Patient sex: F
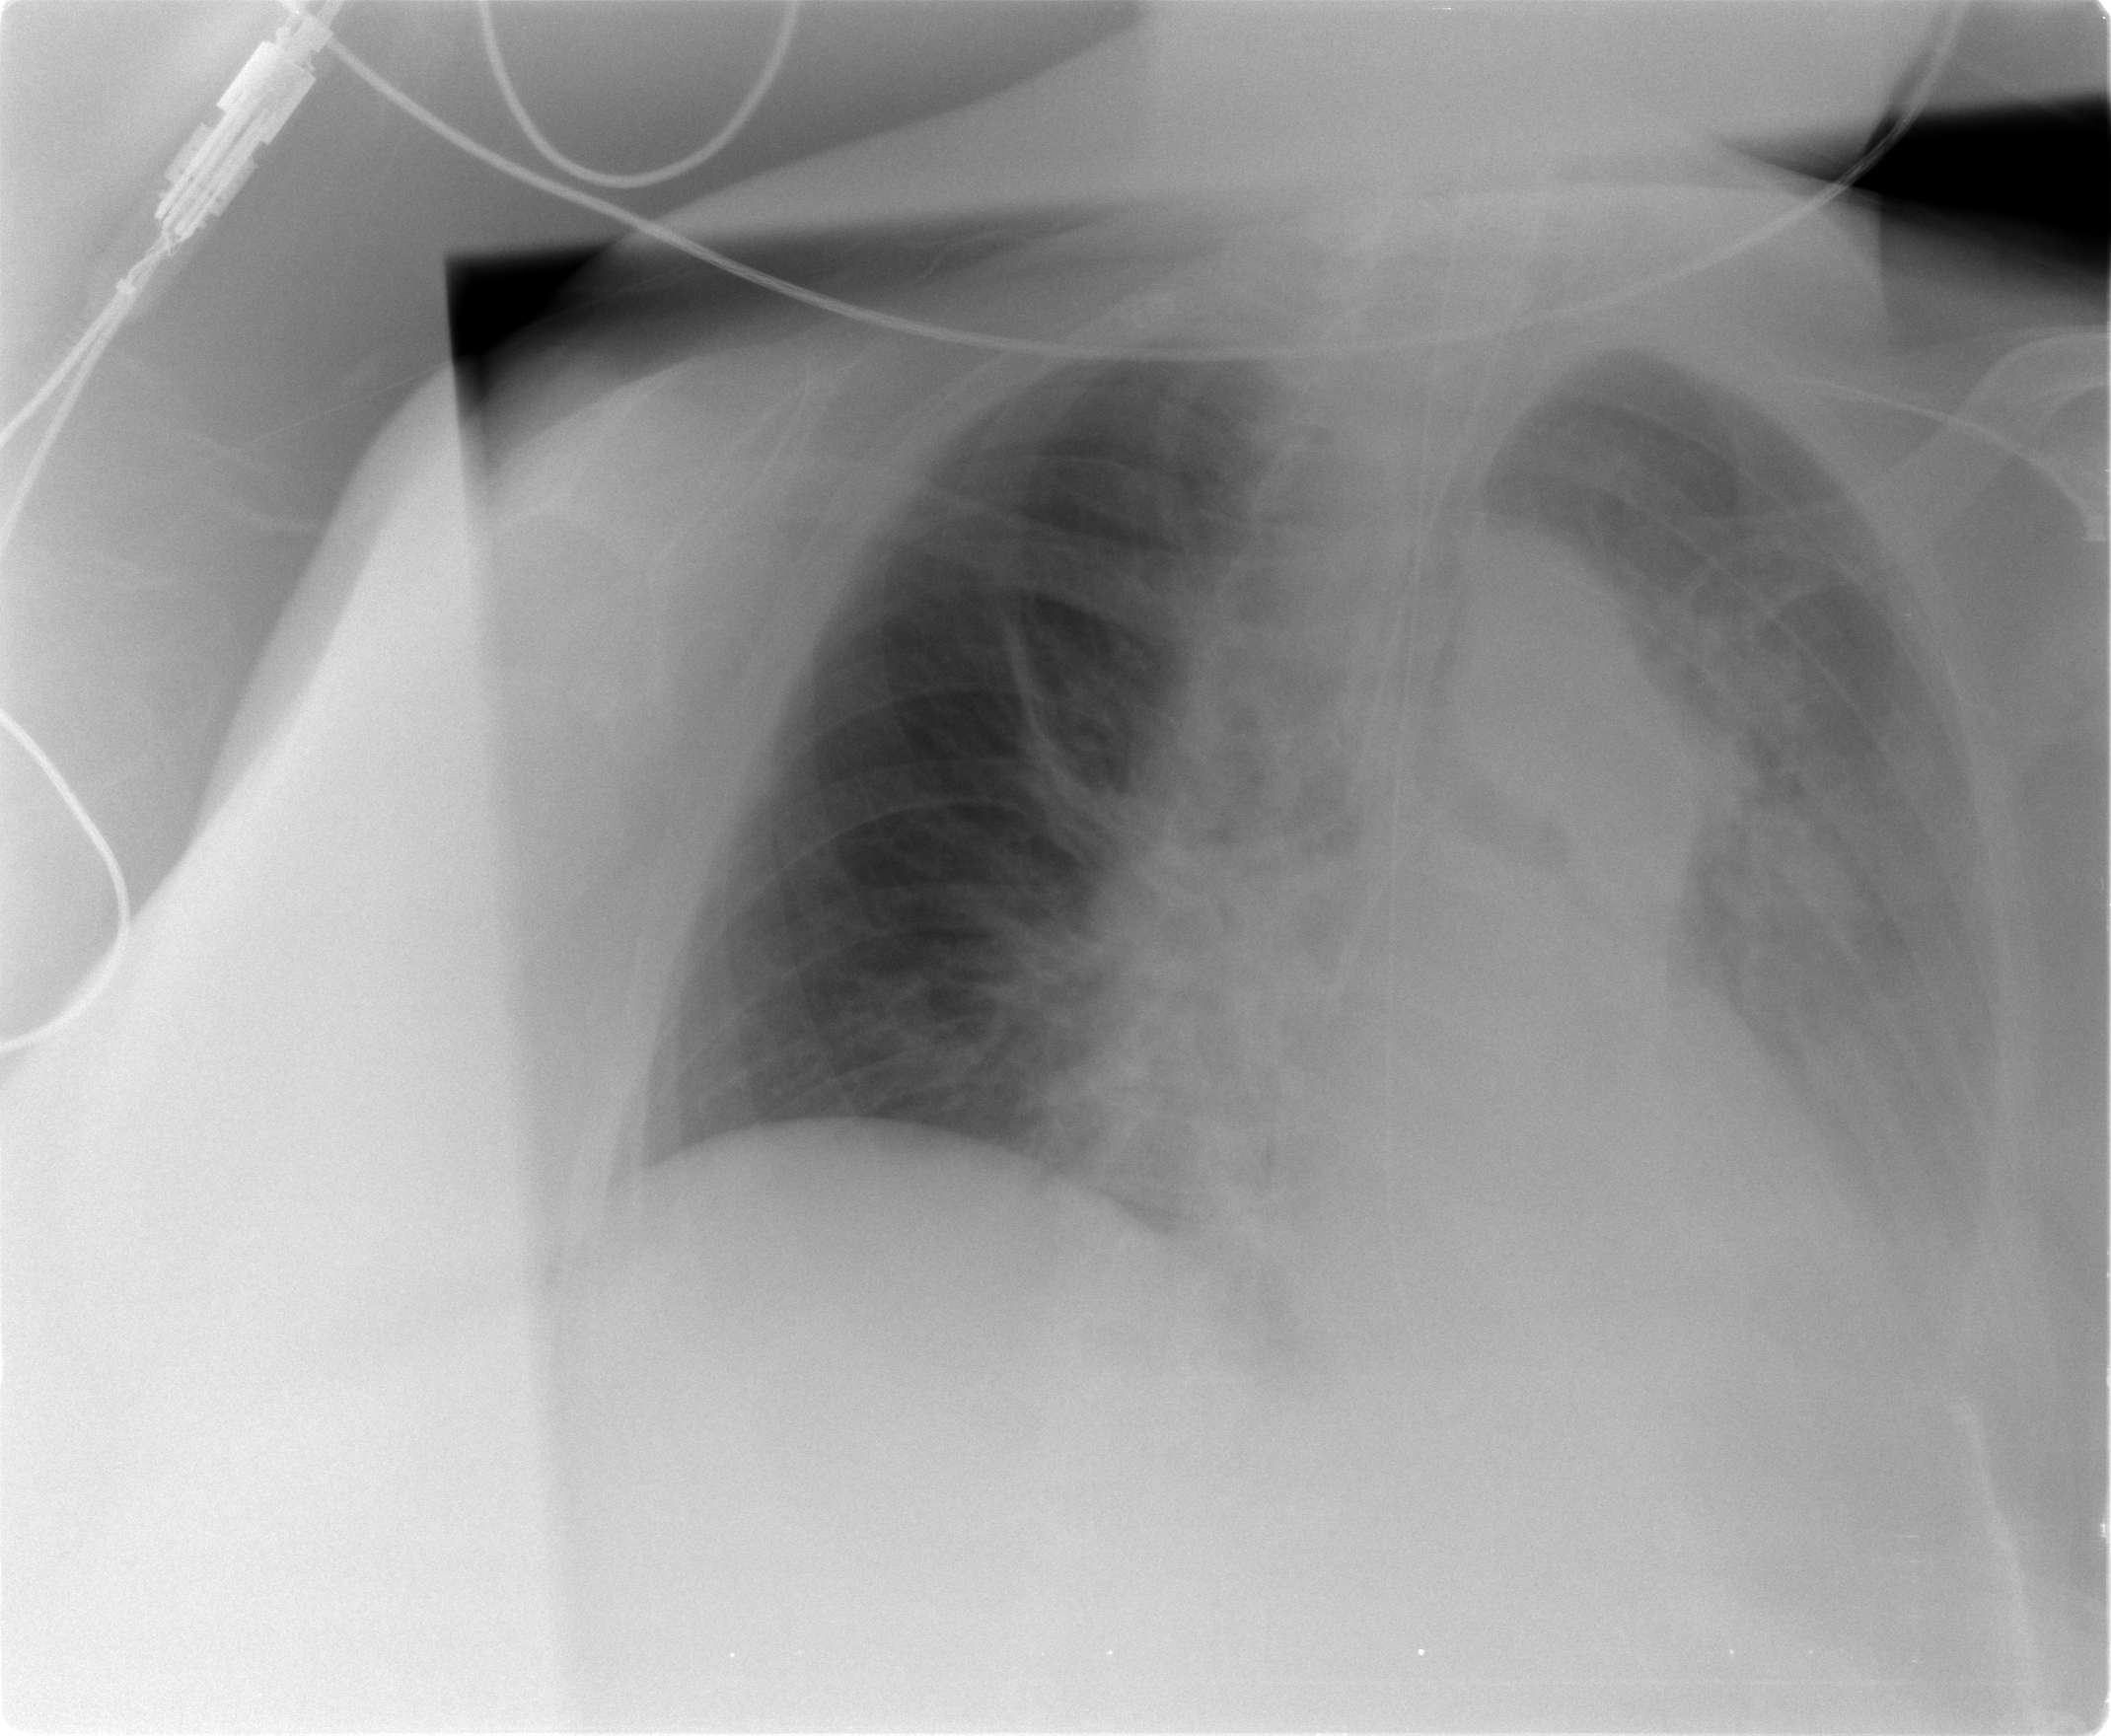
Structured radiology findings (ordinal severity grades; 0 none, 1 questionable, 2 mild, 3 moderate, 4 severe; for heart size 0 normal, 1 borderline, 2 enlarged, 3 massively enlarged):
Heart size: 2
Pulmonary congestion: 2
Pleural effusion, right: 0
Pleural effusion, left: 2
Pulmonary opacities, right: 2
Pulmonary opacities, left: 2
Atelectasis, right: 2
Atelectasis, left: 2